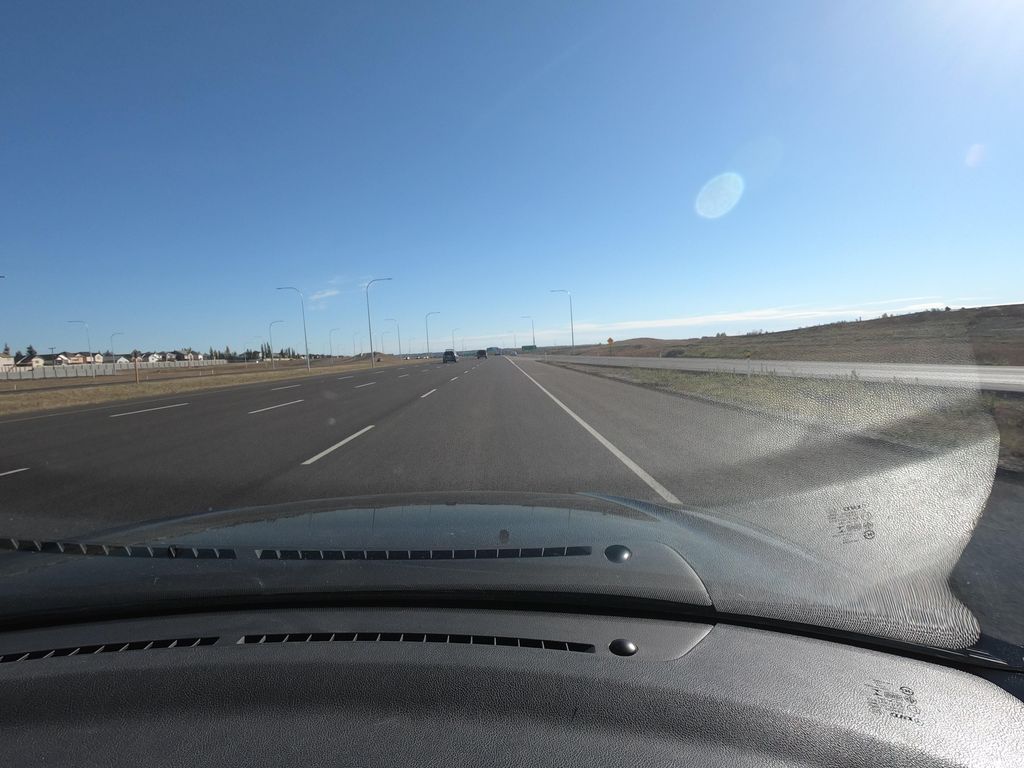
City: calgary